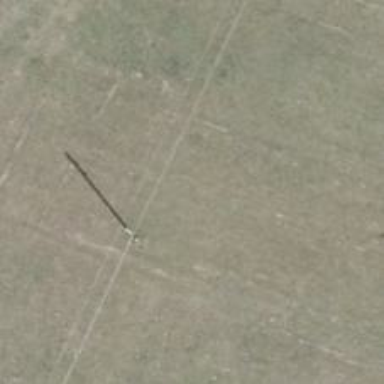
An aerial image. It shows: Power pole.